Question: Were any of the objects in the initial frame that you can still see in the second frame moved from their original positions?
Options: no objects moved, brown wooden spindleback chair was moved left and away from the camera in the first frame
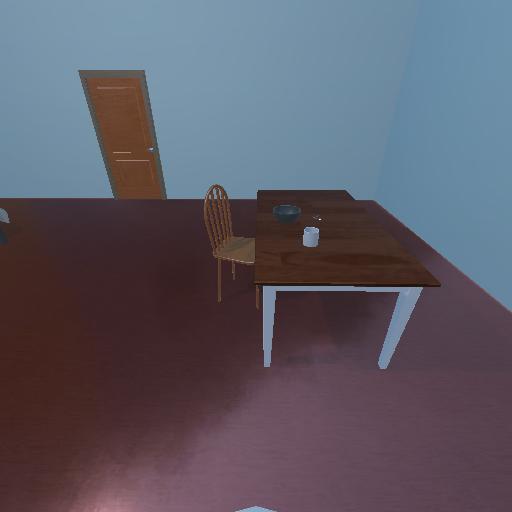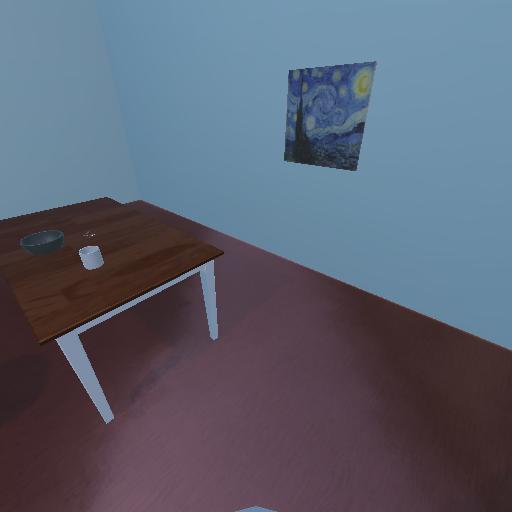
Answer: no objects moved